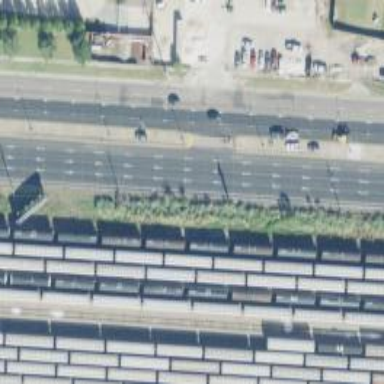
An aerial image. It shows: Trunk link highway.